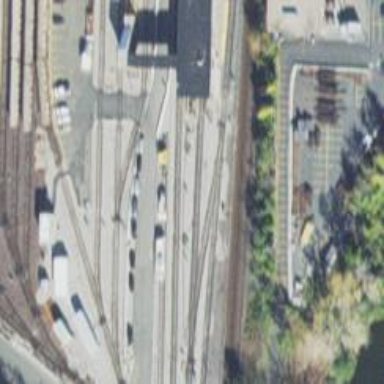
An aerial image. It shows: Yard area with electrified rail tracks.